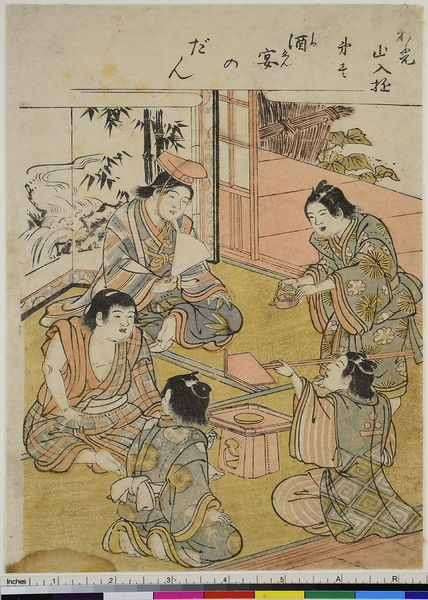
Titel: Das Bankett, Blatt 1 aus der Serie: Kinder spielen den Helden Raiko
Künstler: Kitao Shigemasa
Standort: Hamburg
Institution: Museum für Kunst und Gewerbe Hamburg
Schlagwörter: mann, frau, zimmer, holzschnitt, japan, schrift, essen, tee, japanisch, asien, druckgraphik, druckgrafik, mythologie, china, zeit, farbholzschnitt, sagen, fernost, edo, reproduktionen, druckerzeugnisse, kinderspiele, märchen